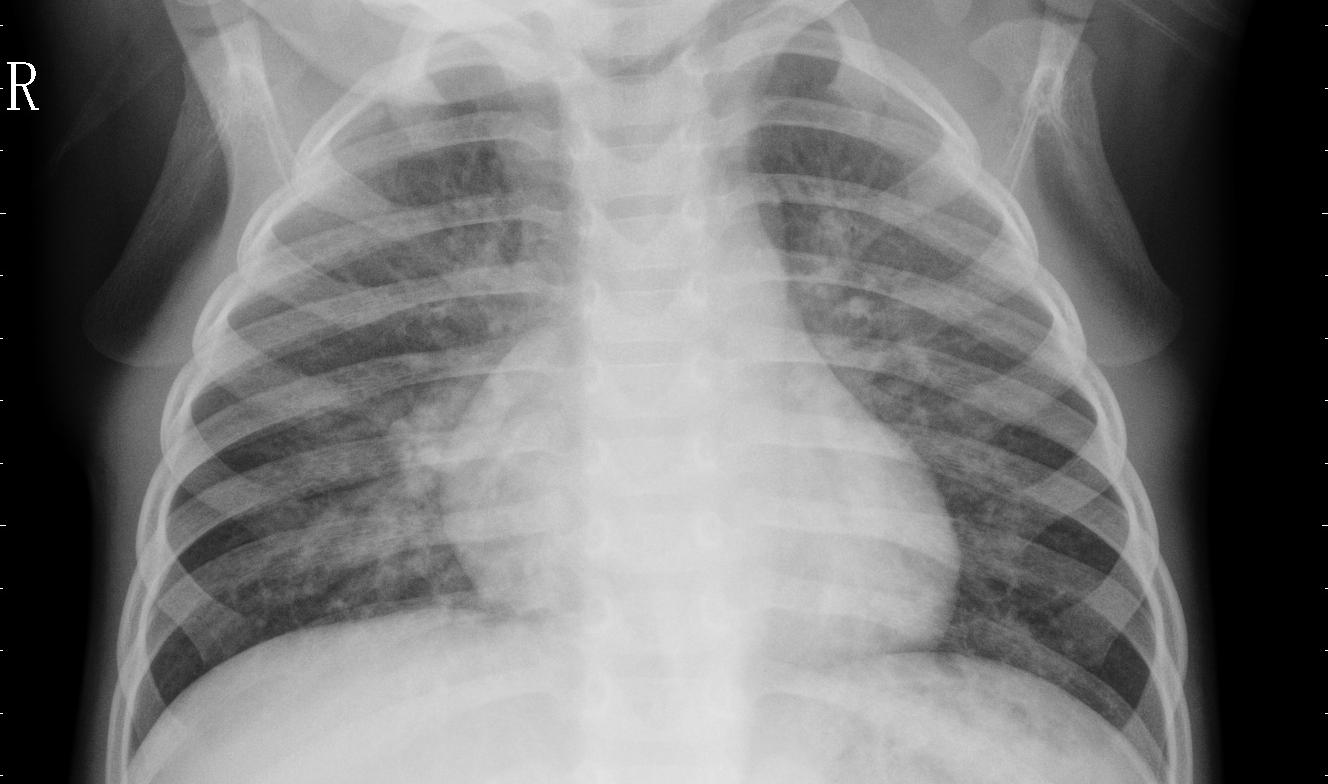
Diagnosis: PNEUMONIA